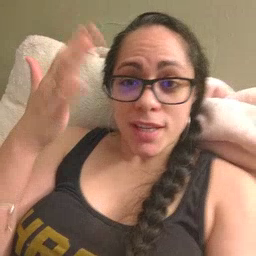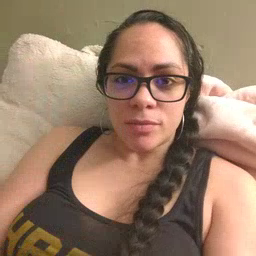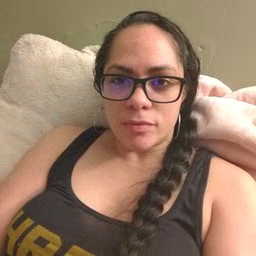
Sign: tree